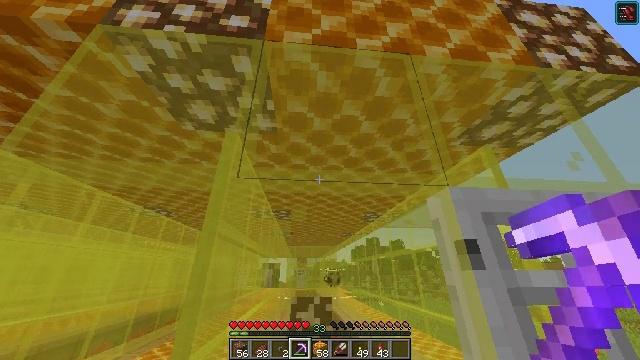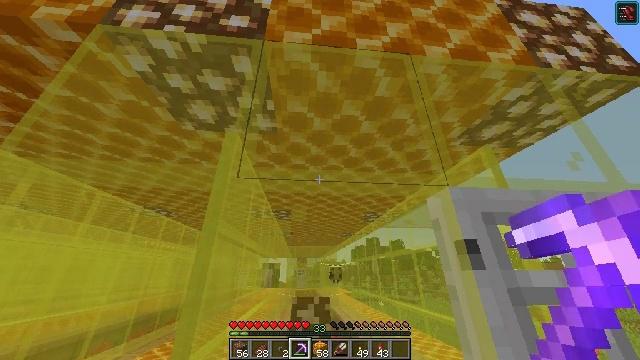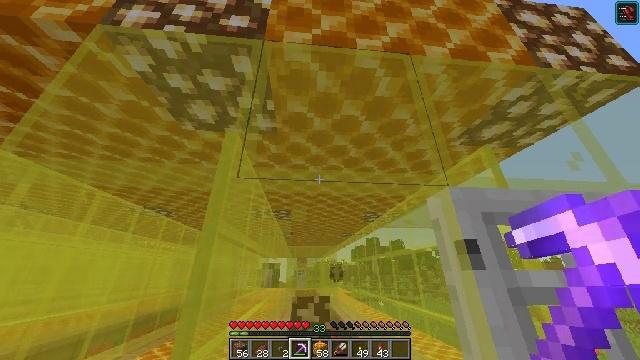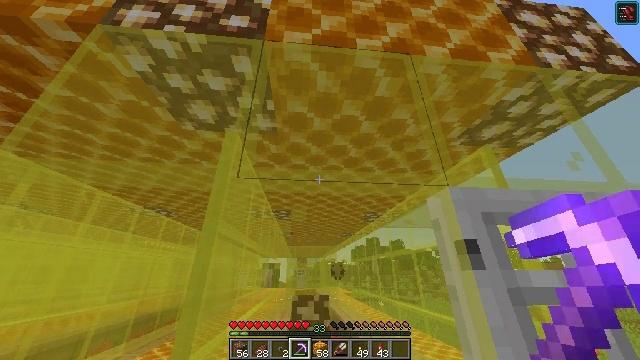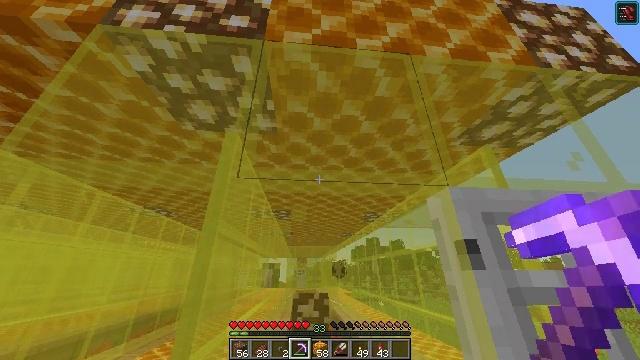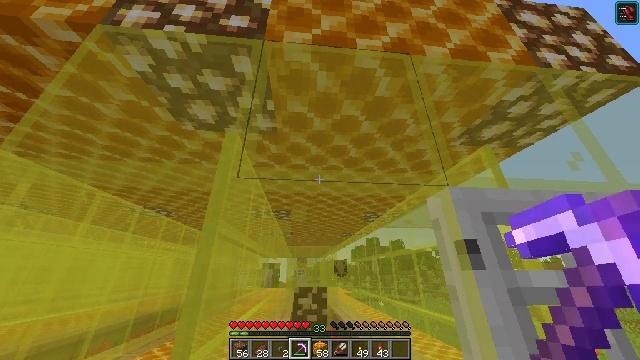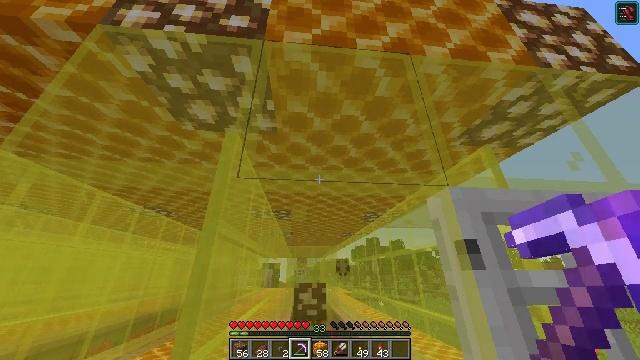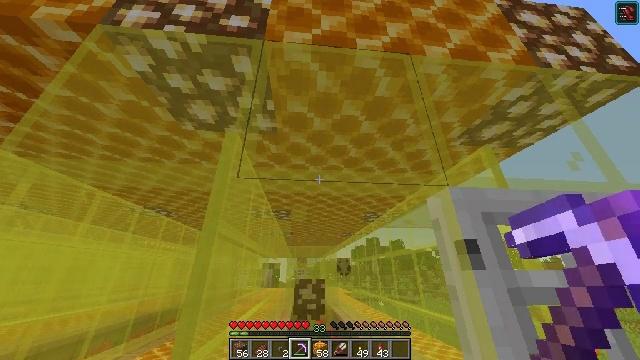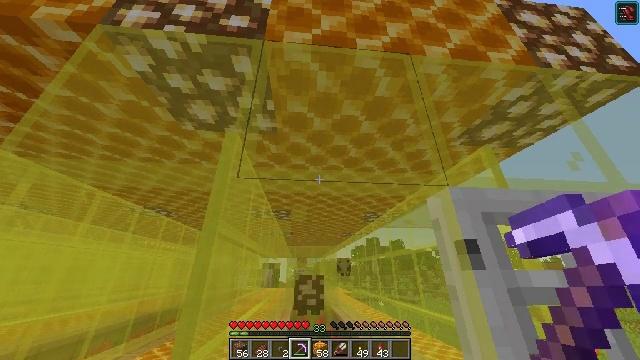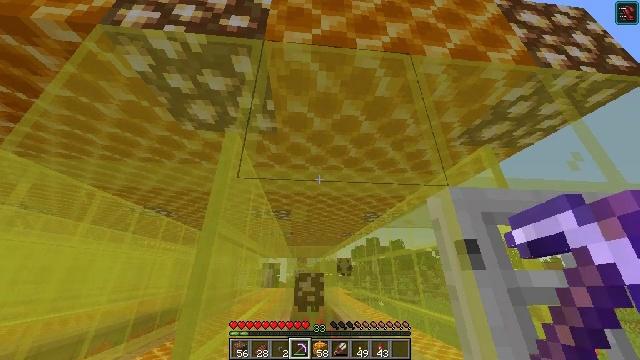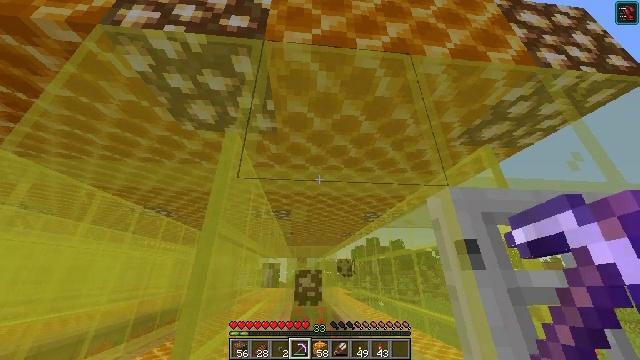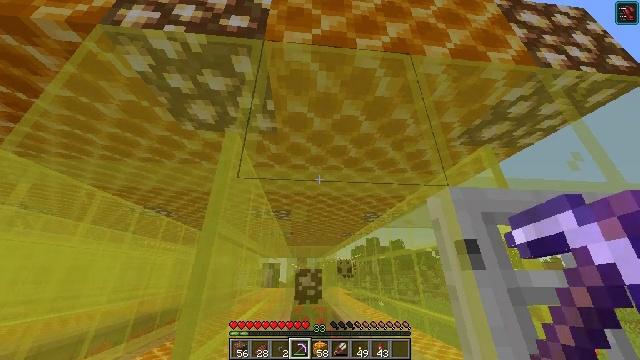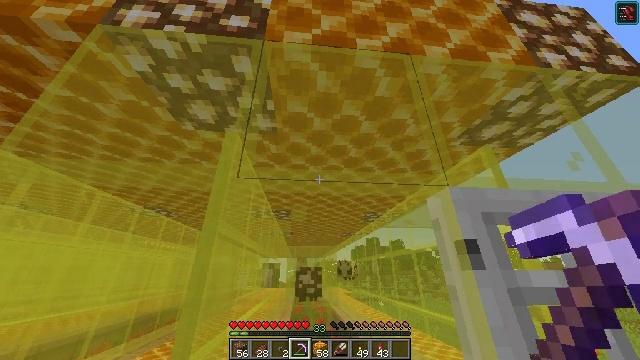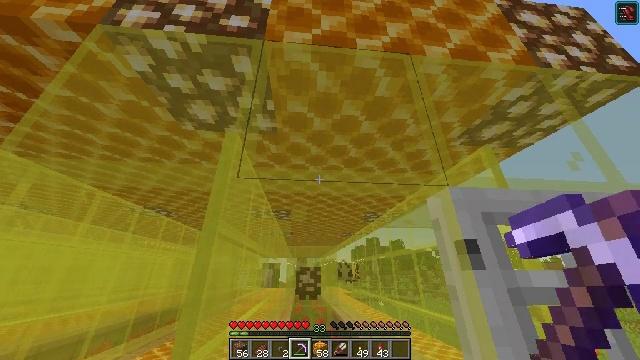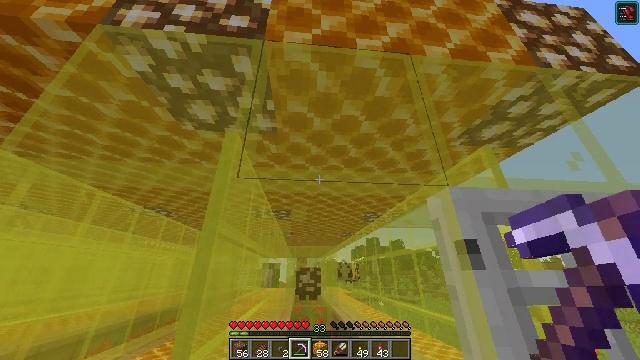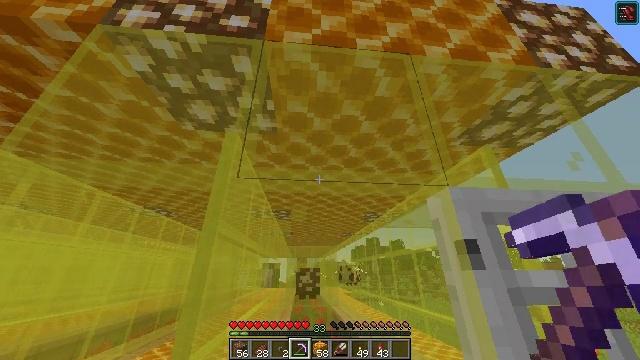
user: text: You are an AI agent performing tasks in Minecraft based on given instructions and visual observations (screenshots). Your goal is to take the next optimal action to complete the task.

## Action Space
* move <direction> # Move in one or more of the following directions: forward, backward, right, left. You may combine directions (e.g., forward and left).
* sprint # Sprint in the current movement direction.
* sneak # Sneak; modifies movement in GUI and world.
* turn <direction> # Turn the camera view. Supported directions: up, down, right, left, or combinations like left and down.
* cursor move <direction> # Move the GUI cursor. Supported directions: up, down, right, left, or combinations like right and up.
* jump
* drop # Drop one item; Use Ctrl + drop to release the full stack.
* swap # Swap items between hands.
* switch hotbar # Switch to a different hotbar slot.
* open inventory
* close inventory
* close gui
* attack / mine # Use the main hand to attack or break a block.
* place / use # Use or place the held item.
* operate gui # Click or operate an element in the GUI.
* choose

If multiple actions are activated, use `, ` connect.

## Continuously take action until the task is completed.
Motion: motion action
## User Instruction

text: Attack the yellow stained glass to gather it.
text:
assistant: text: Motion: no_op
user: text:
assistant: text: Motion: no_op
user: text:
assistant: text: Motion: no_op
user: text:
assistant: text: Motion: no_op
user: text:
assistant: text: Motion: no_op
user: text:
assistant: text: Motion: no_op
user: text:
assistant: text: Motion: no_op
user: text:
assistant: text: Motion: no_op
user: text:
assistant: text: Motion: no_op
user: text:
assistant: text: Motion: no_op
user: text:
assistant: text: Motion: no_op
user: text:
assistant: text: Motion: no_op
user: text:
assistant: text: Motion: no_op
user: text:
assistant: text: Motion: no_op
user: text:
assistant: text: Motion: no_op
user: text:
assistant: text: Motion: no_op
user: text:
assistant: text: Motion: no_op
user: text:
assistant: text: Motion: move right, turn left
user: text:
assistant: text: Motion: move right, turn left and up
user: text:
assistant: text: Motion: move right, turn left and up
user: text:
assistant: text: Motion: move right, turn up
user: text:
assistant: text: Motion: turn up
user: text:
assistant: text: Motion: turn up
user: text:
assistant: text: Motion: turn up
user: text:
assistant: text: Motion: turn up
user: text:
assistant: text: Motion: turn up
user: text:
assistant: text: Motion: no_op
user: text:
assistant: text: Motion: attack / mine
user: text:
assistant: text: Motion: attack / mine
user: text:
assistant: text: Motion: attack / mine